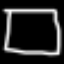
Label: square